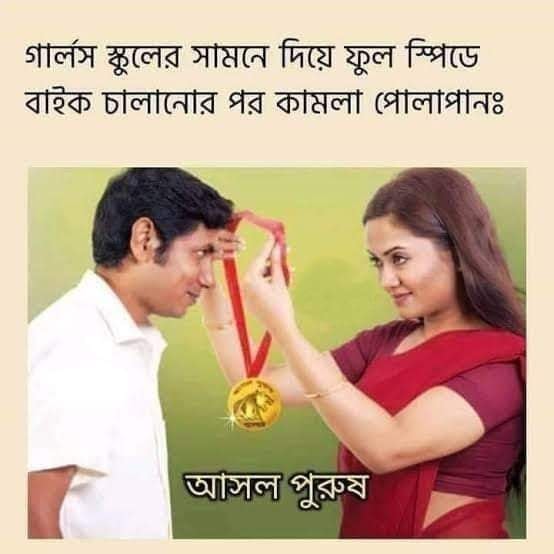
Caption: গার্লস স্কুলের সামনে দিয়ে ফুল স্পিডে বাইক চালানোর পর কামলা পোলাপানঃ    আসল পুরুষ
Label: non-hate